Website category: book
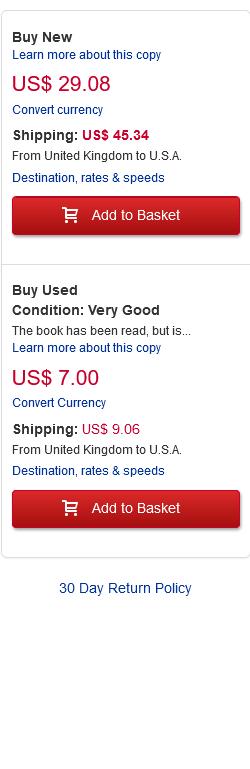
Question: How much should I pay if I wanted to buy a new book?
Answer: US$ 29.08

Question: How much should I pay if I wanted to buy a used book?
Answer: US$ 7.00

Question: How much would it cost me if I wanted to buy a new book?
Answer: US$ 29.08

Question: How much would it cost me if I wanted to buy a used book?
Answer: US$ 7.00

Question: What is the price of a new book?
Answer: US$ 29.08

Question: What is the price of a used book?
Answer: US$ 7.00

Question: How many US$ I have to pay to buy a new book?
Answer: US$ 29.08

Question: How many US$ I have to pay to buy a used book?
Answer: US$ 7.00

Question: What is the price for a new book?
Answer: US$ 29.08

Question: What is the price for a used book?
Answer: US$ 7.00

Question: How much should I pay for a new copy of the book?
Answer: US$ 29.08

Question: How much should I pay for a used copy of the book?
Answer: US$ 7.00

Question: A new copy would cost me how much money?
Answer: US$ 29.08

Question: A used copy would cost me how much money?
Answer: US$ 7.00

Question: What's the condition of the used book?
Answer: Very Good

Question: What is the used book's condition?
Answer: Very Good

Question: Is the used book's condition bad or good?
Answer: Very Good

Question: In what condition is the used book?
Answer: Very Good

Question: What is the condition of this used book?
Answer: Very Good

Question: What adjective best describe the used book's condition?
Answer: Very Good

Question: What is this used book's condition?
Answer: Very Good

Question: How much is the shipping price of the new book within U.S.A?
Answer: US$ 45.34

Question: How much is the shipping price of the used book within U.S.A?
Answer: US$ 9.06

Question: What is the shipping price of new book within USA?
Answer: US$ 45.34

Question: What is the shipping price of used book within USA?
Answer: US$ 9.06

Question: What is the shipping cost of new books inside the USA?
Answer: US$ 45.34

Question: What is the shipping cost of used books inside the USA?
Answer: US$ 9.06

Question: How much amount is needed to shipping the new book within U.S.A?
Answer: US$ 45.34

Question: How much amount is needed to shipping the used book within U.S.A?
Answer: US$ 9.06

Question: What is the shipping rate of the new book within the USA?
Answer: US$ 45.34

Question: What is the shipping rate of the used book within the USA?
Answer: US$ 9.06

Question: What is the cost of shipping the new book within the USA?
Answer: US$ 45.34

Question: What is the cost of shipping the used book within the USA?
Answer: US$ 9.06

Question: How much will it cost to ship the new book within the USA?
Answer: US$ 45.34

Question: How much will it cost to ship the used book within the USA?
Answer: US$ 9.06